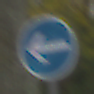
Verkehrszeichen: VorgeschriebeneFahrtrichtungHierLinks
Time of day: Midday
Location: Outdoor (Nature)
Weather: Overcast
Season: Autumn
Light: Natural